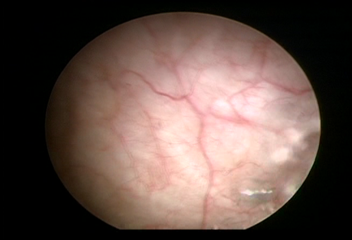
Modality: WLC
Class: Normal mucosa
Bladder cancer association: No